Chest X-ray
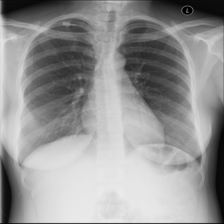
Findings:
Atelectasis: negative
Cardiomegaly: negative
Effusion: negative
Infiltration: negative
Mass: negative
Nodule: negative
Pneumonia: negative
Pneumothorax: negative
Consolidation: negative
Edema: negative
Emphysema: negative
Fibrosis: negative
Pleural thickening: negative
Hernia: negative